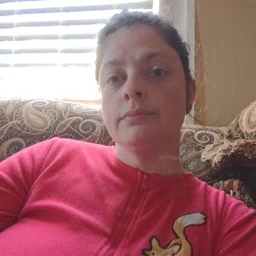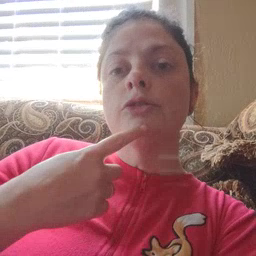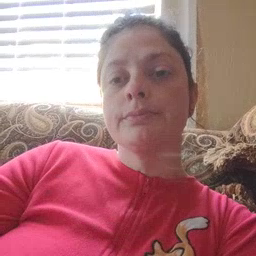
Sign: chin